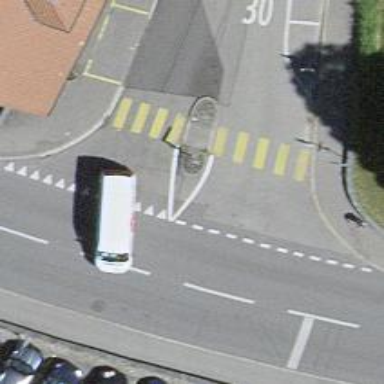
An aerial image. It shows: Marked road crossing with pedestrian island.